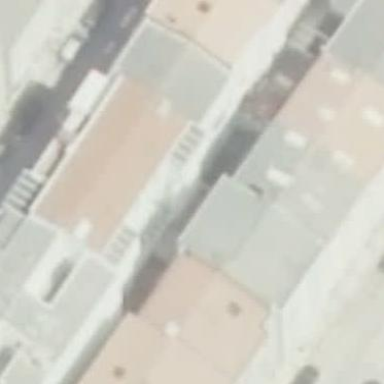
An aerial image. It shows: Part of building.